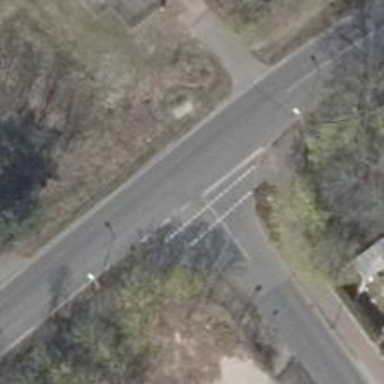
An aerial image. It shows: Unmarked road crossing.